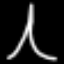
Label: The Eiffel Tower